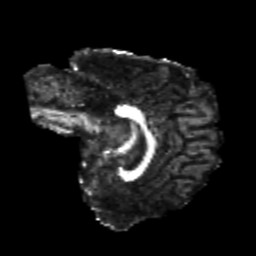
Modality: FA
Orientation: sagittal
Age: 22
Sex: female
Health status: healthy
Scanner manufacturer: philips
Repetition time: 7.388 s
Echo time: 0.08599 s